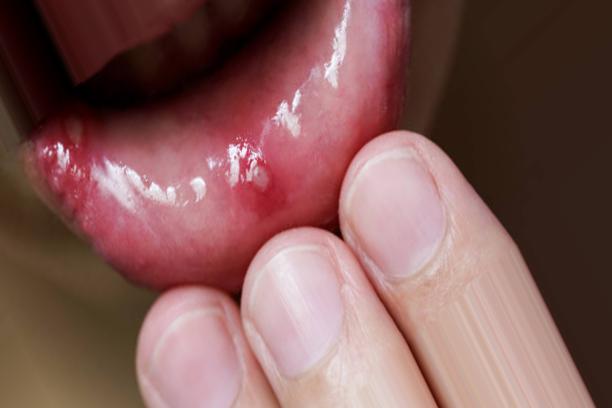
Condition: Mouth Ulcer